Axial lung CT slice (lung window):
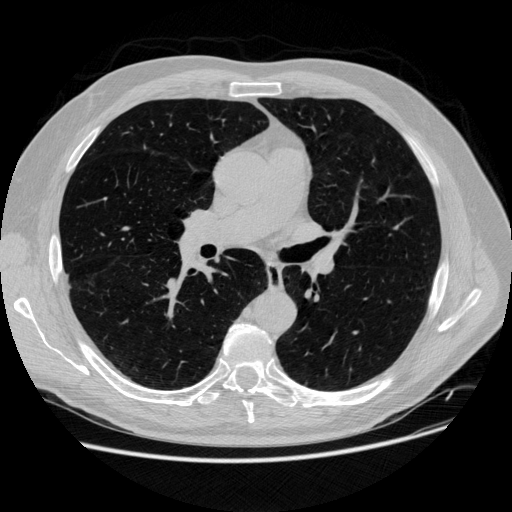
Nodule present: no